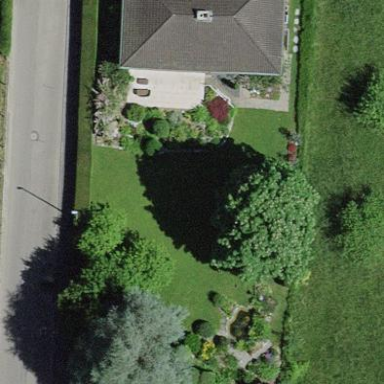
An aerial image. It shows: Garden that is leisure land.